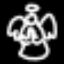
Label: angel